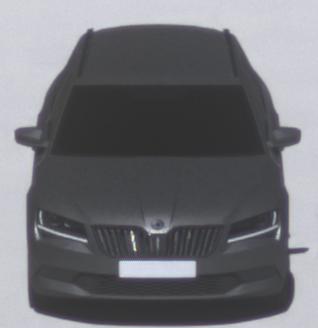
Make: Skoda
Model: Superb Combi 1.4 TSI
Detailed model: Superb (III) Combi
Model produced from: 2015/09
Model produced until: 2018/06
Doors: 5
Color: gray
Road condition: dry road
Daytime: midday
Contrast: high contrast